Brain MRI, t1w sequence, axial 2D slice.
Patient: age 44, sex M, weight 78 kg, height 1.76 m
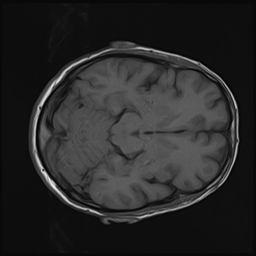